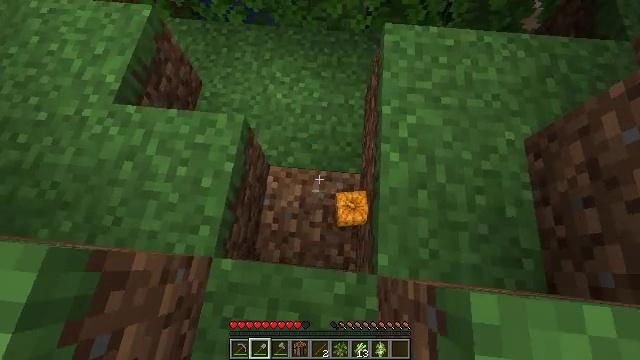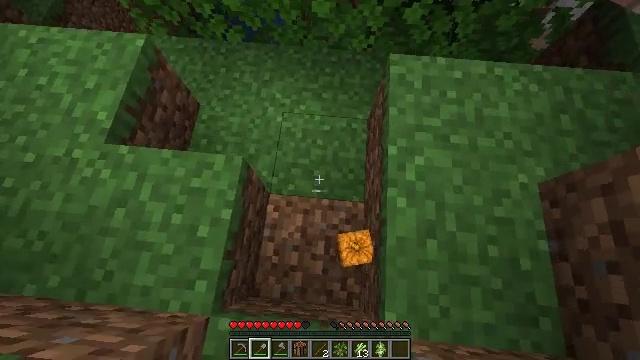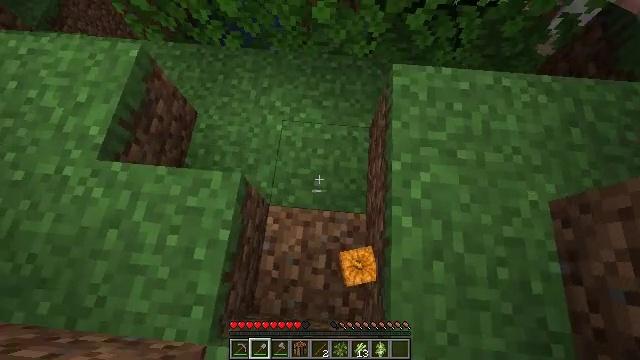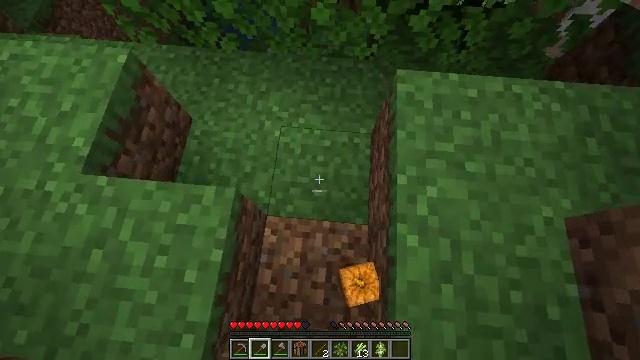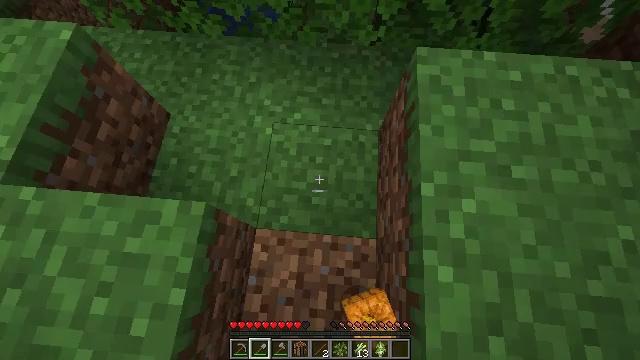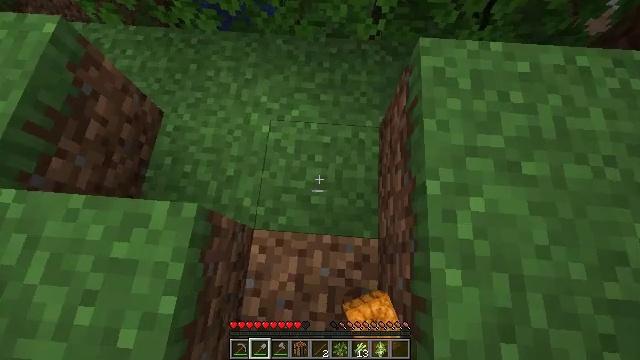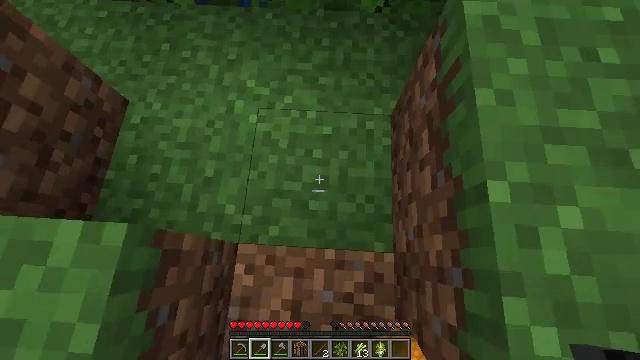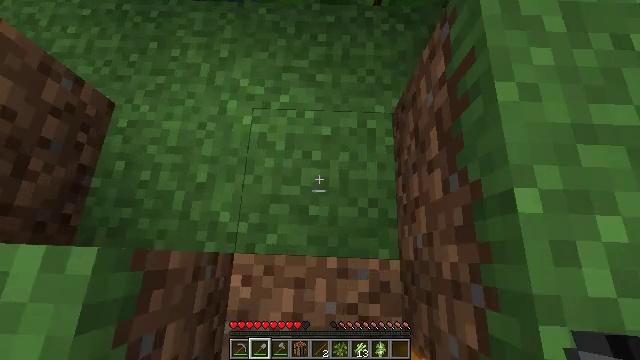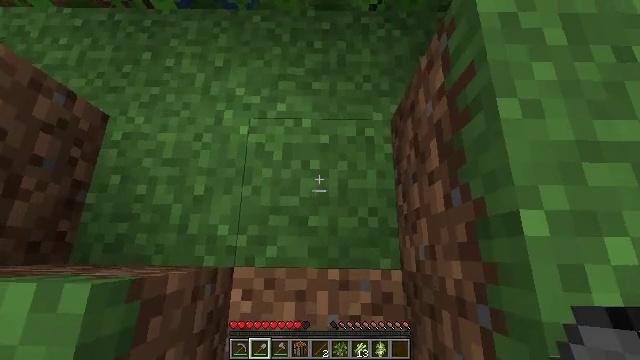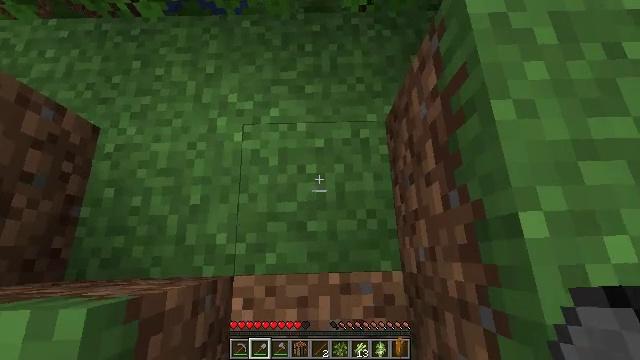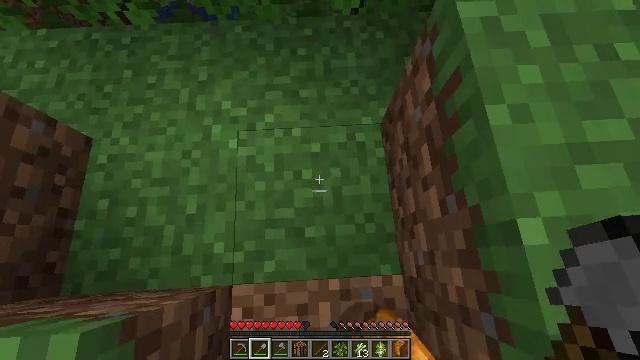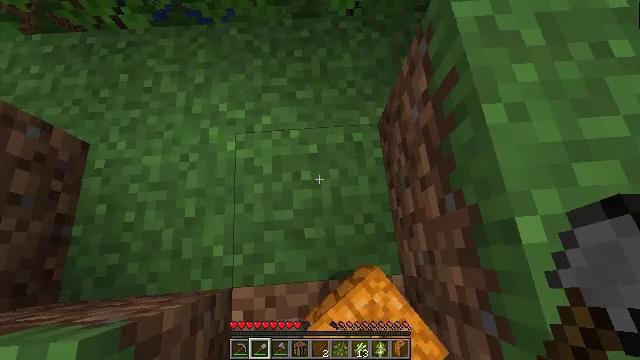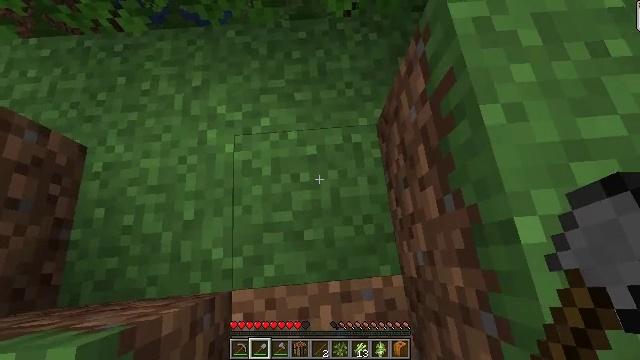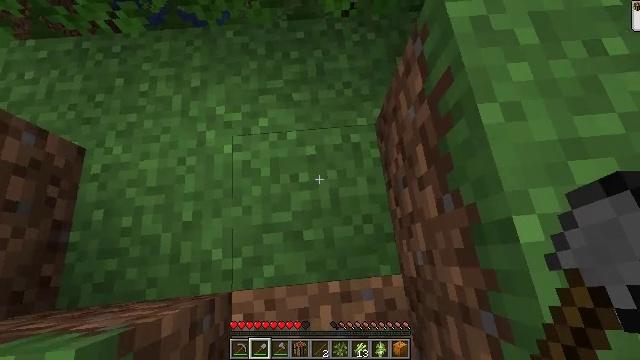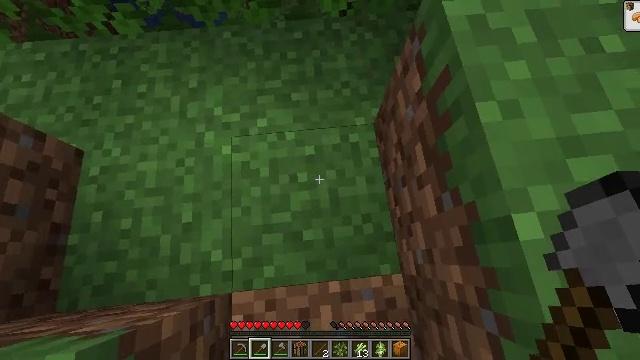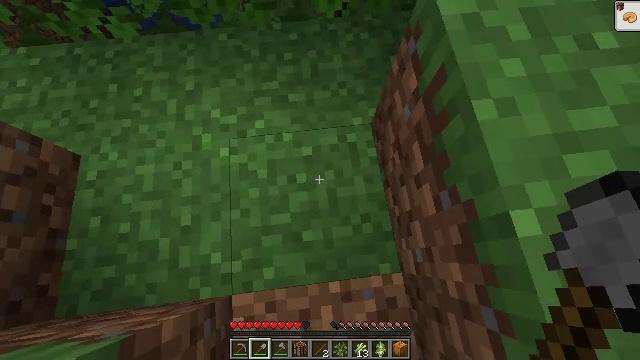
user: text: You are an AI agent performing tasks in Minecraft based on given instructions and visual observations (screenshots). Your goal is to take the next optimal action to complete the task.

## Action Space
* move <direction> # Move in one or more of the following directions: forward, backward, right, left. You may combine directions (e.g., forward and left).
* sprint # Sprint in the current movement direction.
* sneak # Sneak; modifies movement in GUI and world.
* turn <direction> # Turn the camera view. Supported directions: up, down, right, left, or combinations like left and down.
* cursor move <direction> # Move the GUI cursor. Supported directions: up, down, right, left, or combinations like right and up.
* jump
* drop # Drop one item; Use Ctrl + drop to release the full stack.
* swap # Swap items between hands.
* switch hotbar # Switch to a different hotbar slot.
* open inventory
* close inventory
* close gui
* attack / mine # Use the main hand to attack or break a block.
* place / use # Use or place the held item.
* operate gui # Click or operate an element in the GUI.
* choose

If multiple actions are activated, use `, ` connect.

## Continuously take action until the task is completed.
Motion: motion action
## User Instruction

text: Attack the pumpkin to gather it.
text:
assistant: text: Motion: move forward
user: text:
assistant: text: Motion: move forward
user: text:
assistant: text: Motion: no_op
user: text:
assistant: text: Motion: no_op
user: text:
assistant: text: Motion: no_op
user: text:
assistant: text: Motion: no_op
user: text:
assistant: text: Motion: turn right
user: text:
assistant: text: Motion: turn right
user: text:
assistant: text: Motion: turn right
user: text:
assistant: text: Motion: turn right
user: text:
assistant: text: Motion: turn right
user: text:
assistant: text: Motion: no_op
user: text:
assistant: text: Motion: no_op
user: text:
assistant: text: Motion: no_op
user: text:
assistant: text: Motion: turn right
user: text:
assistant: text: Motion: turn right
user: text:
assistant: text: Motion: turn right
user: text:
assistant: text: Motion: turn right and up
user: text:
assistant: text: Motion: move forward, turn right and up
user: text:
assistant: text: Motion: move forward, turn right and up
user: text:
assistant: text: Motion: move forward, turn right and up
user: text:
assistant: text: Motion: move forward, turn right and up
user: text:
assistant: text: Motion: move forward, turn right and up
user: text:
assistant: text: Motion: move forward, turn right and up
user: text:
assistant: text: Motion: move forward, turn right and up
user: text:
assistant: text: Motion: move forward, turn up
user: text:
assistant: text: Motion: move forward
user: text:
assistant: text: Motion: move forward
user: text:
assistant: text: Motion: move forward, turn right and up
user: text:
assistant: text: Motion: move forward, turn right